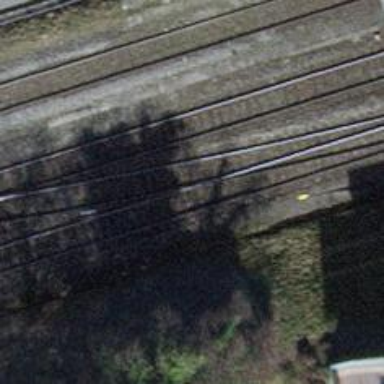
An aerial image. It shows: Single-track electrified railway siding with contact line.